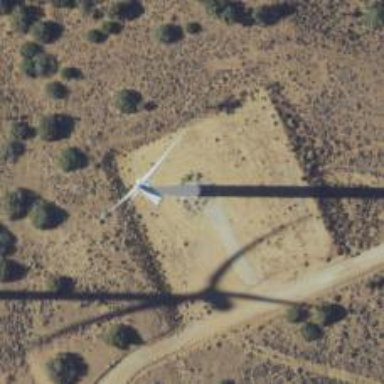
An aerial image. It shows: Wind generator using horizontal axis wind turbines.